Interaction volume radius: 10 \u00c5
Interaction volume height: 15 \u00c5
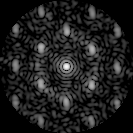
Disorder parameter: 0.5021